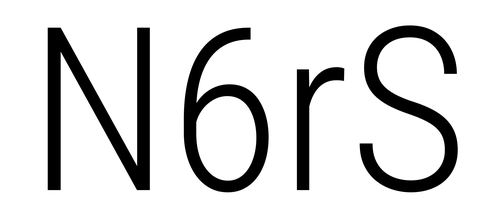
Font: Roboto_Condensed_Light